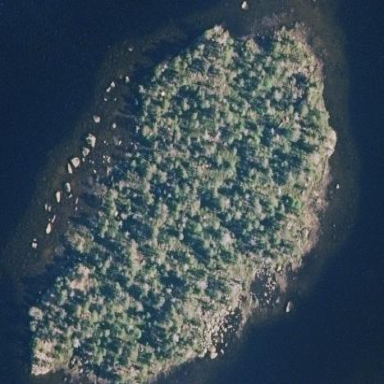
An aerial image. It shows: Islet.